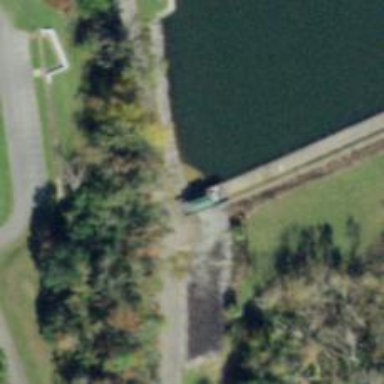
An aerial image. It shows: Dam across waterway.